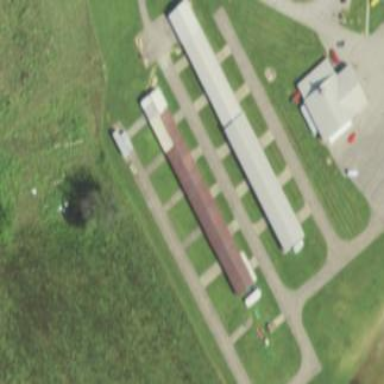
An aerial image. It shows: Hangar building at airport.